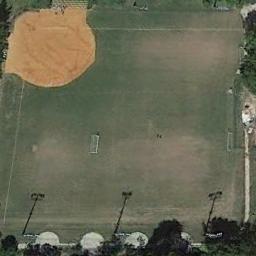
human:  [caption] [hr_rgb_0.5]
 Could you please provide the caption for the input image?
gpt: There is a railway near the baseball field .

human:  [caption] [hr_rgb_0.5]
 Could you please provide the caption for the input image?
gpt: There is a baseball diamond on the open place .

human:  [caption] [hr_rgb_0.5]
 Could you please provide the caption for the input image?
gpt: A baseball diamond surrounded by some trees .

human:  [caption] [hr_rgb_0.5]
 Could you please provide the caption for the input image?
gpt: There is a baseball diamond in the grass surrounded by the houses and trees .

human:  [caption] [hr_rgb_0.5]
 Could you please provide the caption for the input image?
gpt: The baseball diamond is surrounded by trees .